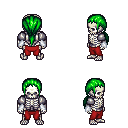
a pixel art fantasy rpg character, male body template, skeleton, steel arm armor, red pants, green ponytail hairstyle, white cloth bracers, four views (front, back, left, right), 2x2 character sprite sheet, small pixel art, hard edges, no anti-aliasing